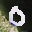
Label: 0